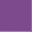
Piece: xx